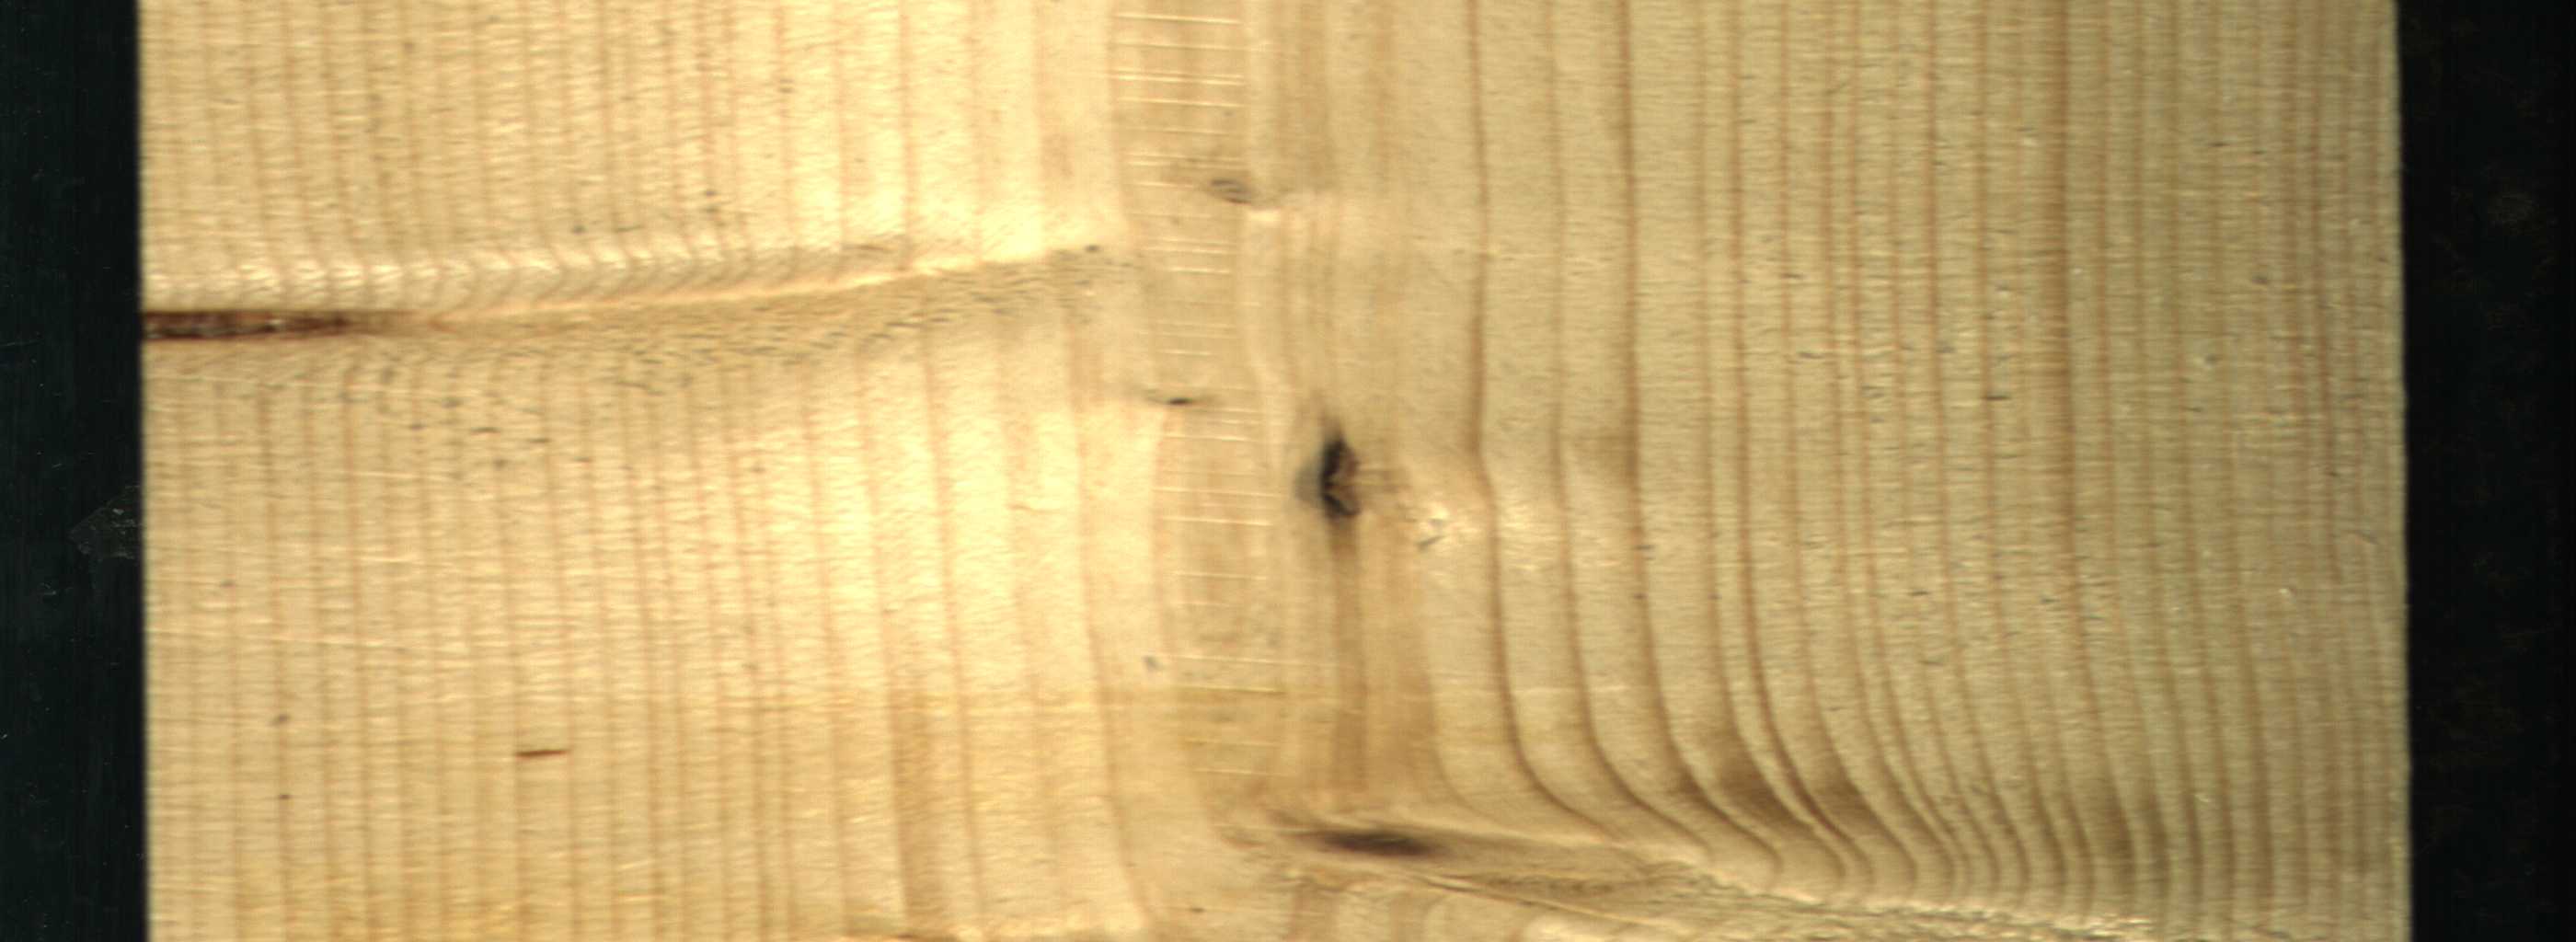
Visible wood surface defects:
Dead_Knot
Live_Knot
Live_Knot
Live_Knot
Live_Knot